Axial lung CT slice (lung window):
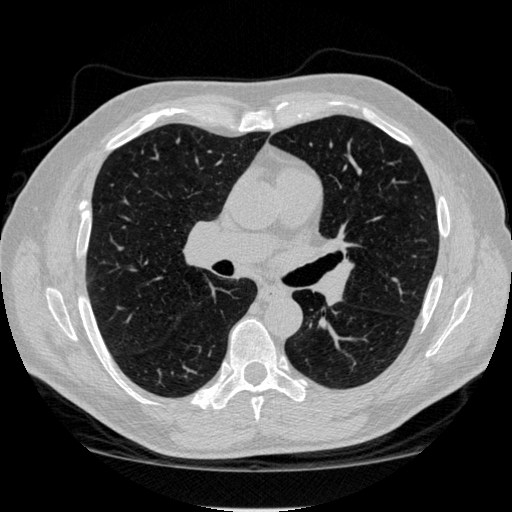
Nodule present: no